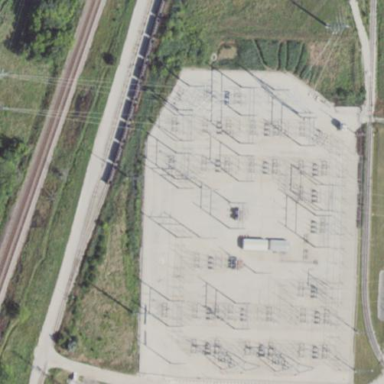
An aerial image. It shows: Transmission substation.